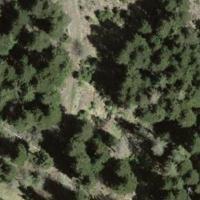
EUNIS habitat code: 43
Species observed at this site:
Salvia glutinosa